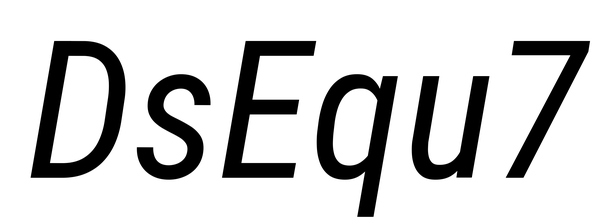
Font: Roboto-Italic_Condensed_Italic